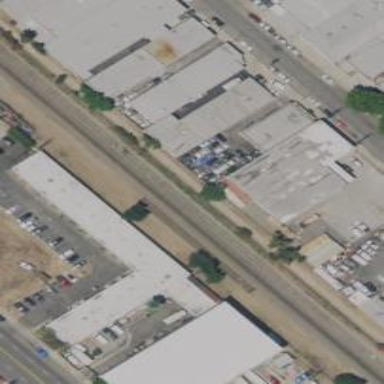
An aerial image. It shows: Industrial building.